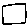
Label: square